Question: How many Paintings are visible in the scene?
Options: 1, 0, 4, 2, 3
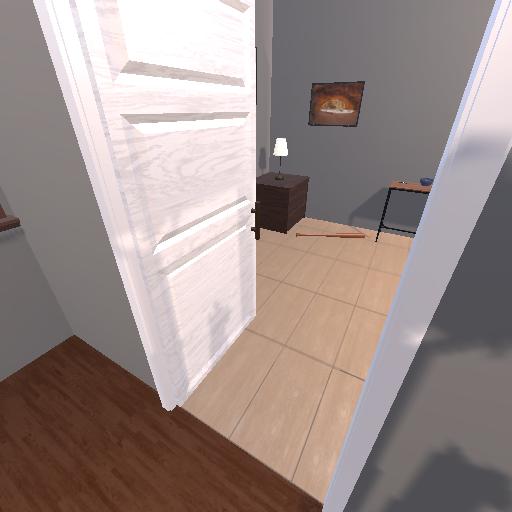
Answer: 1